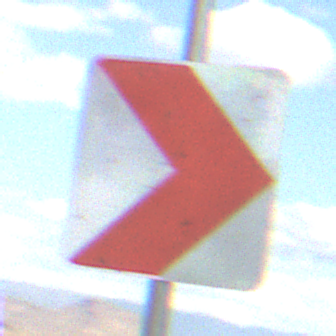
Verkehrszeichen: RichtungstafelnInKurvenKleinLinks
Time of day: Midday
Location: Outdoor (Nature)
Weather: PartlyCloudy
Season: NotSpecified
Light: Natural